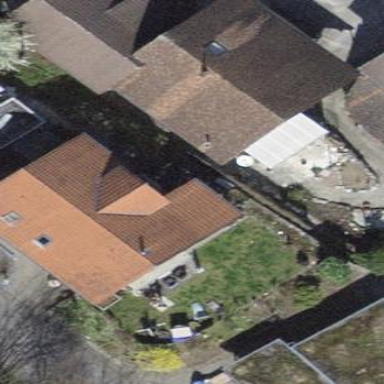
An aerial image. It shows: Gabled building.